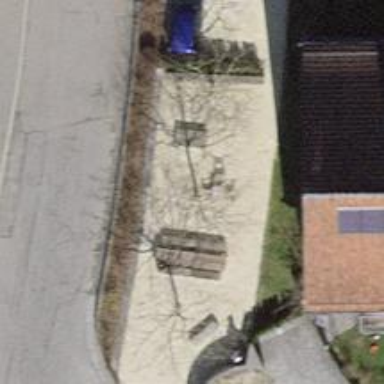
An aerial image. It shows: Picnic table located in leisure land area.